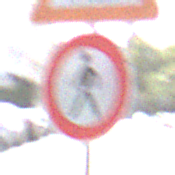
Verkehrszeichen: VerbotFussgaenger
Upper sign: Arbeitsstelle
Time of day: MorningAfternoon
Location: Outdoor (Urban)
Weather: PartlyCloudy
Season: NotSpecified
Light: Natural